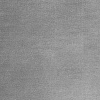
Atmospheric dust classification: dusty